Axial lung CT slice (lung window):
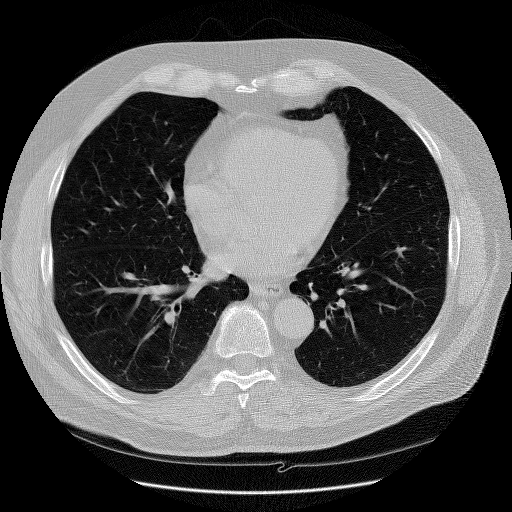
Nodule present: no